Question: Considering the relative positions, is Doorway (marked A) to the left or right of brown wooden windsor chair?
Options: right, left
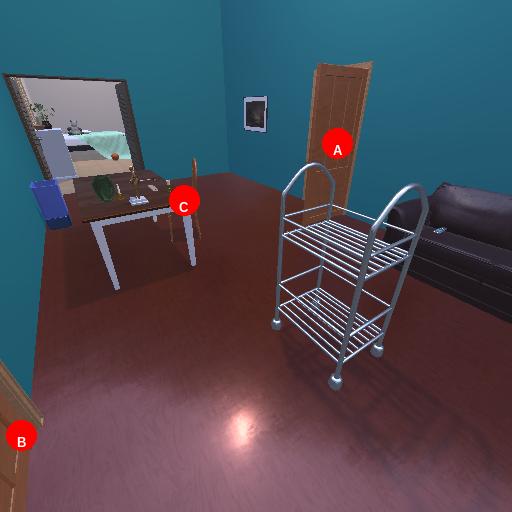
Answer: right